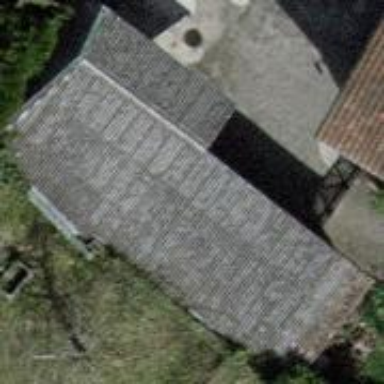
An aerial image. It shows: View of roof of building.